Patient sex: F
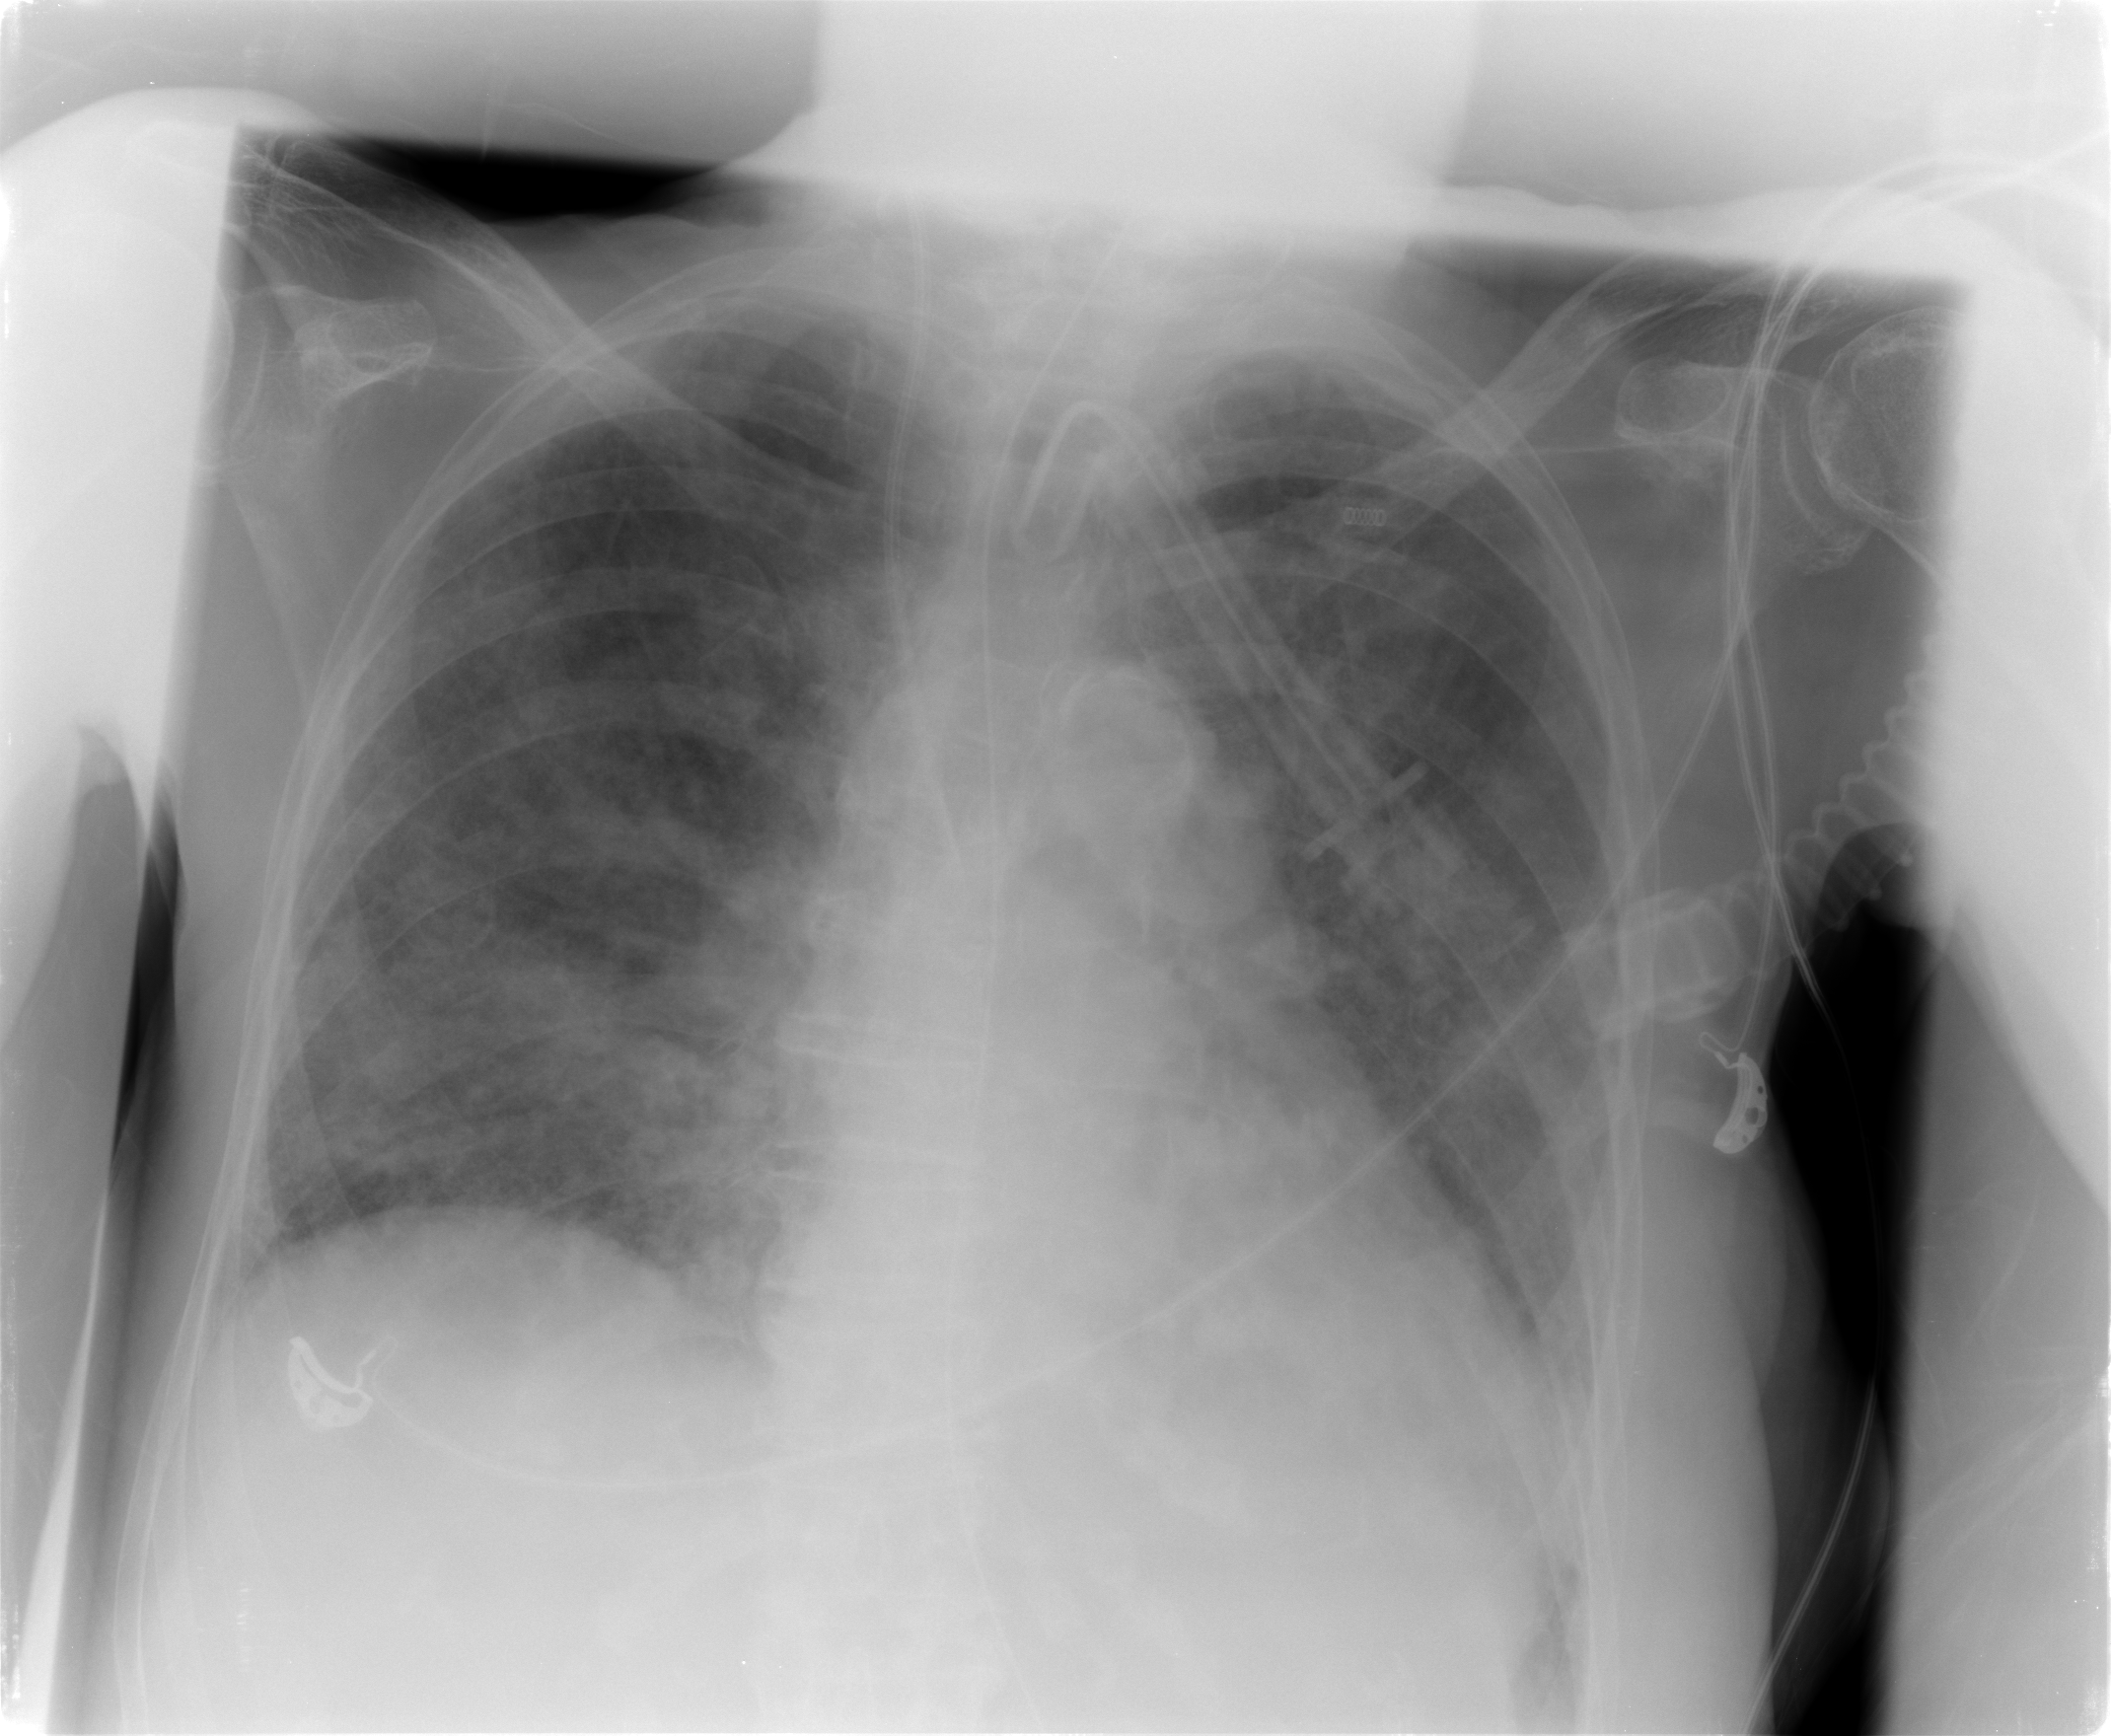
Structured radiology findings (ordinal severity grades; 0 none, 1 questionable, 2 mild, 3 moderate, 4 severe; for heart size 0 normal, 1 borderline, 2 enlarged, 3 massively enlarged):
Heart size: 1
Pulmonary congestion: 4
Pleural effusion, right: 0
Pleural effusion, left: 1
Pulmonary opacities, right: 3
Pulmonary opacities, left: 3
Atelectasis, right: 0
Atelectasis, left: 2